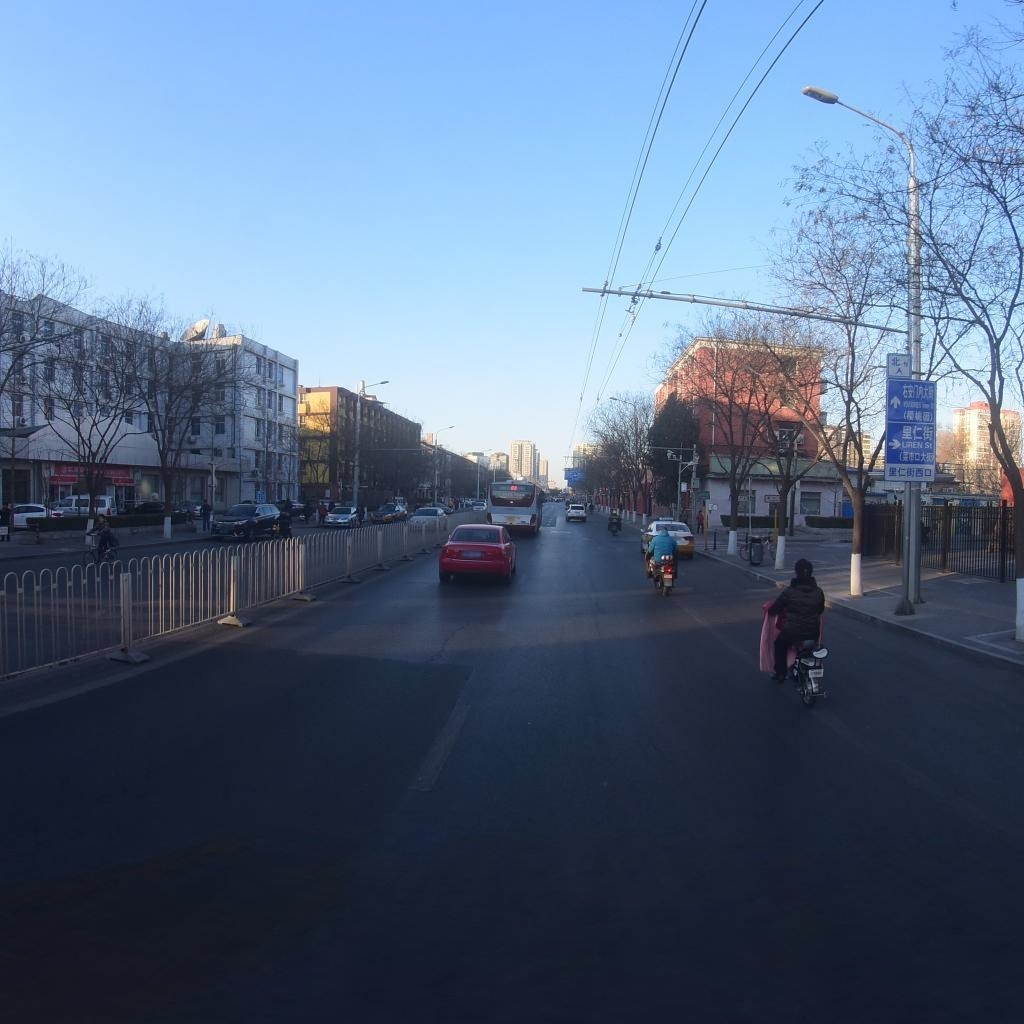
Region: Xicheng
Road damage annotations: longitudinal crack